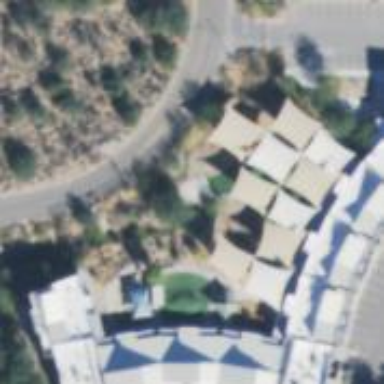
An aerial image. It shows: Kindergarten building.